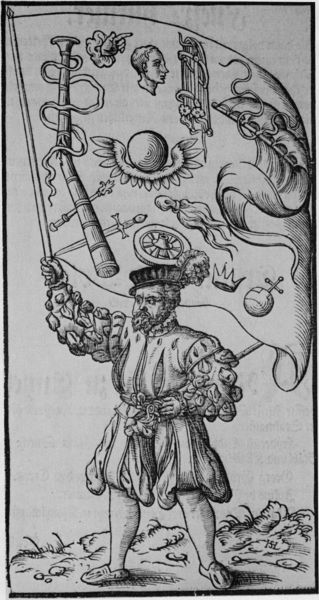
Titel: Bildnis von Herzog Heinrich dem Jüngeren von Meissen als Fahnenträger
Künstler: Hanns Lautensack
Institution: (Seriendruck)
Schlagwörter: feder, feuer, flügel, hand, kopf, mann, weiß, finger, grau, hut, kleid, profil, schwarz, zeichen, zeichnung, gras, tuch, weg, anzug, bart, hose, band, federn, kleidung, mensch, schädel, steine, vollbart, ärmel, bildnis, portrait, porträt, erde, gräser, sonne, boden, land, gewand, stoff, musik, person, krone, puffärmel, renaissance, kreis, federbusch, apfel, kopfbedeckung, holzschnitt, segel, schuhe, fahne, flagge, hosen, grafik, graphik, speichen, rand, rad, banner, könig, papst, karikatur, zeigefinger, griff, strümpfe, kreuz, druck, schraffur, radierung, stich, barrett, schwarzweiß, schwert, säbel, soldat, kugel, degen, schuh, entwurf, ritter, rüstung, kurz, wappen, serie, barett, dolch, mittelalter, wams, kniestrümpfe, pluderhose, posaune, kupferstich, hält, pluderhosen, abbildung, insignien, zepter, szepter, rohr, qualle, weltkugel, trompete, schwenken, bundhose, fahnenträger, beinkleid, reichsapfel, landsknecht, auszeichnung, herold, allegorisch, schalmei, fahnenschwinger, geschlitze ärmel, geflügekte sonne, geflügelte sonne